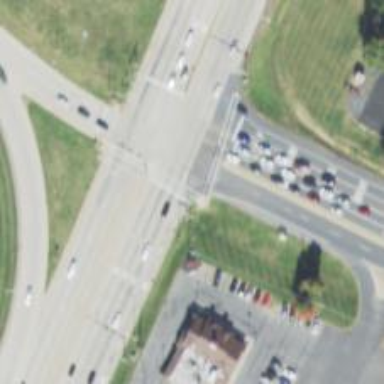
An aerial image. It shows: Trunk highway.